Field crop: maize
Growth stage: 2
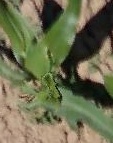
Species: maize